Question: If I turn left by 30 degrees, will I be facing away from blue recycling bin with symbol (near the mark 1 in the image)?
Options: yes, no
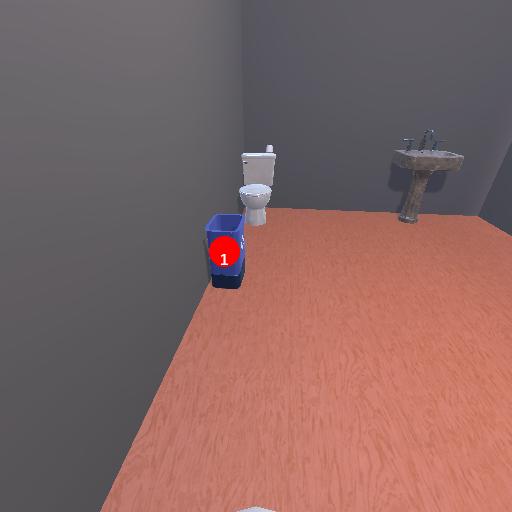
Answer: yes